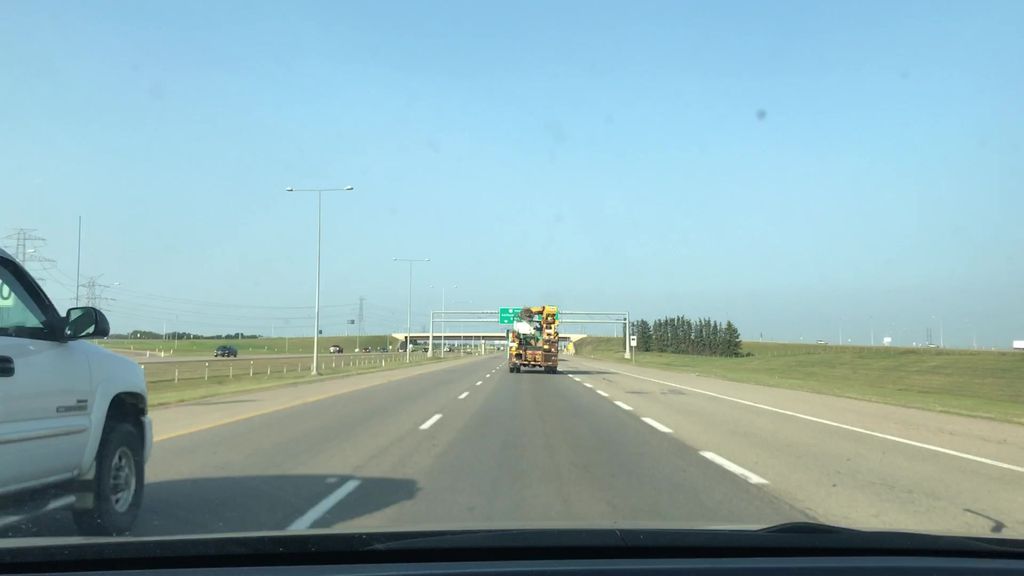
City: edmonton